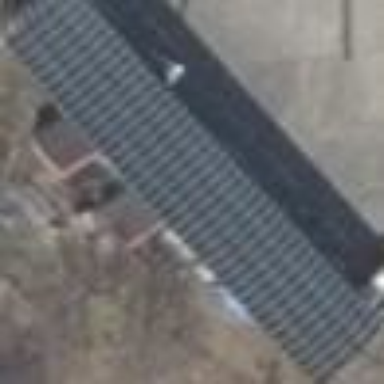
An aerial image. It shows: Roof with skillion shape.